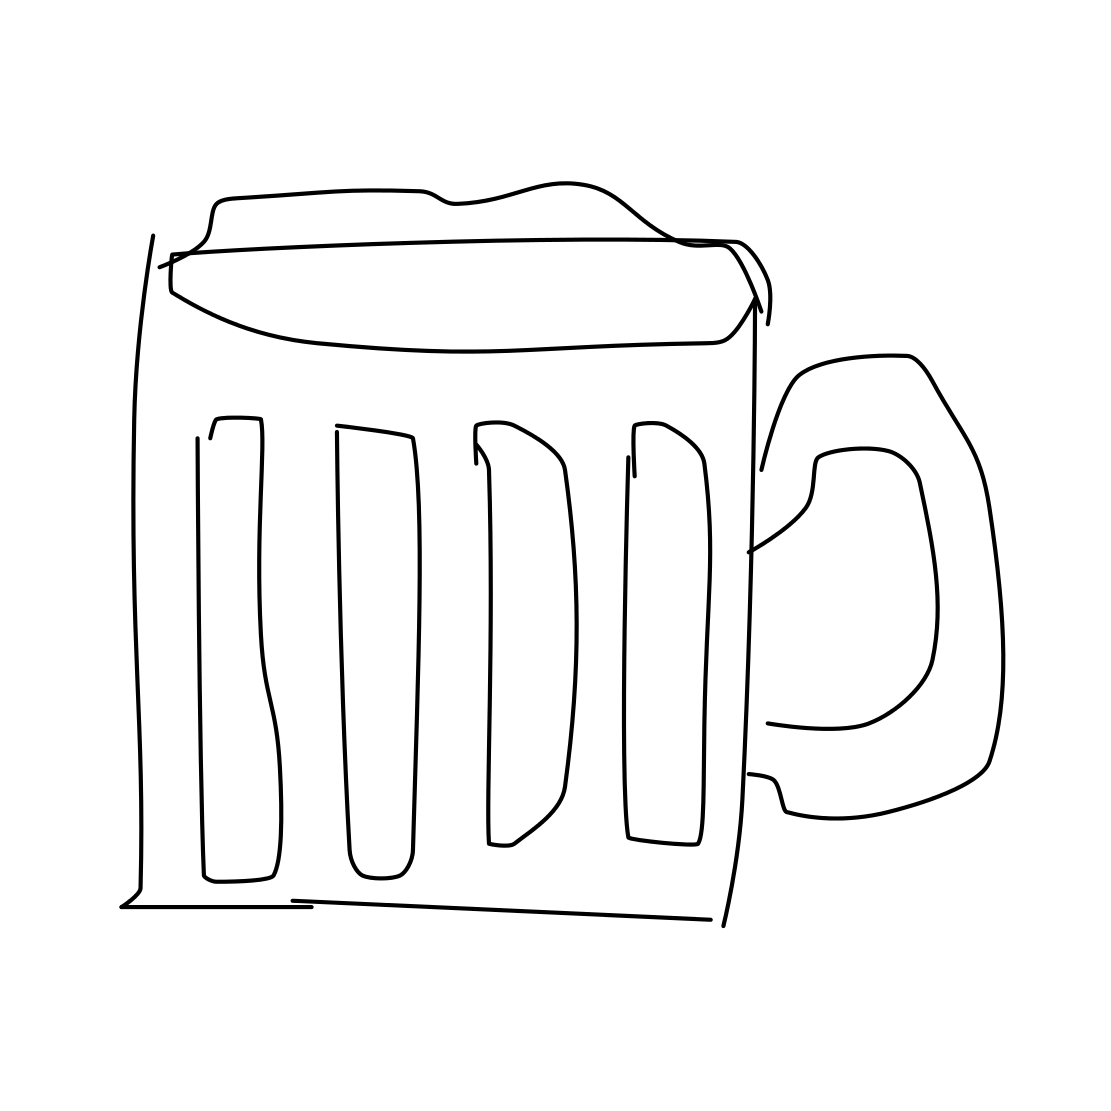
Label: beer-mug